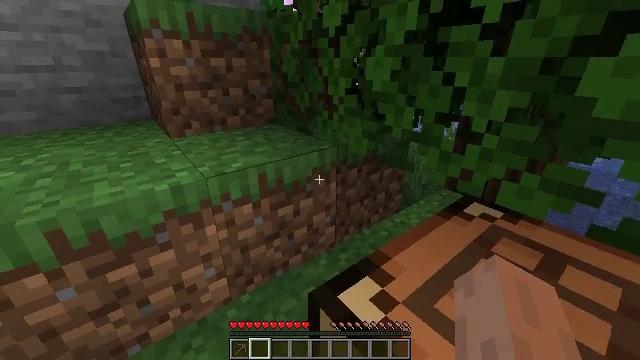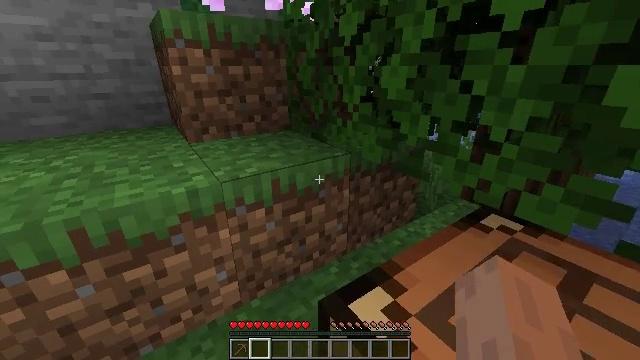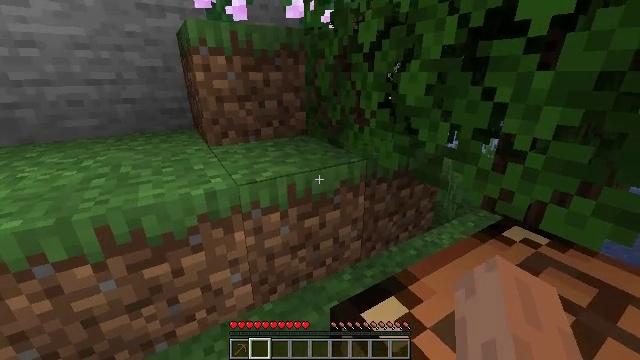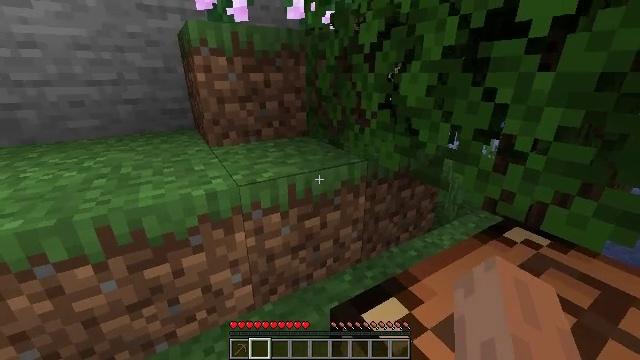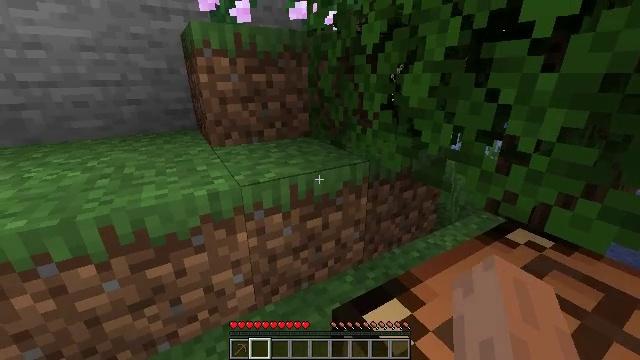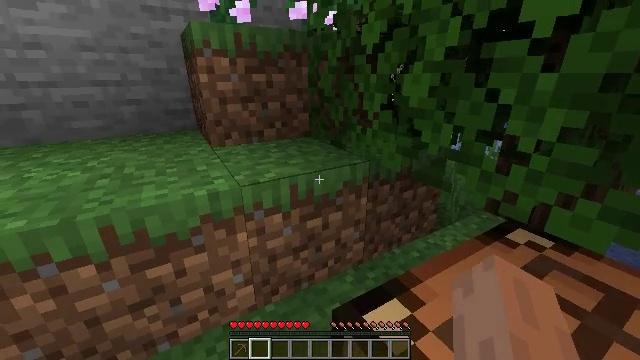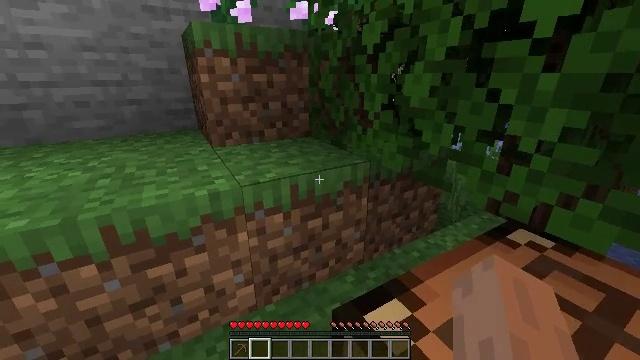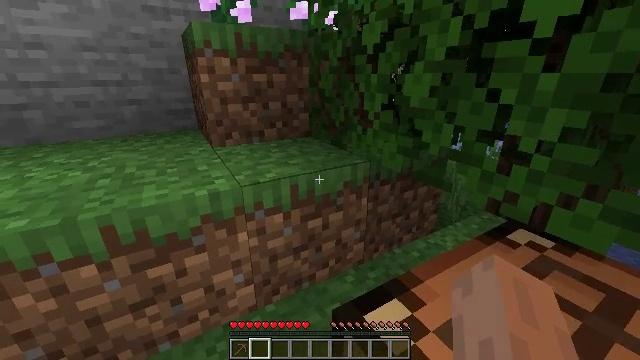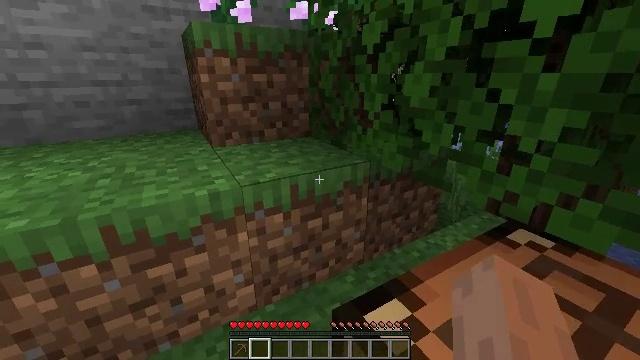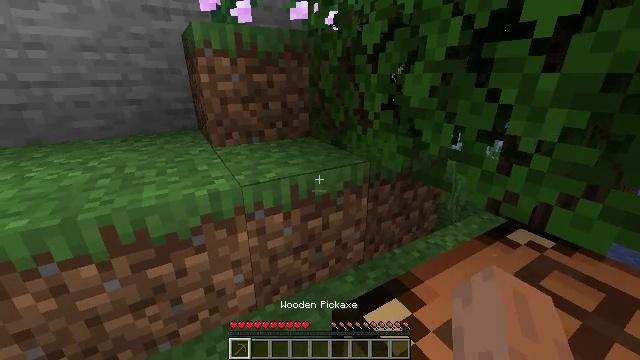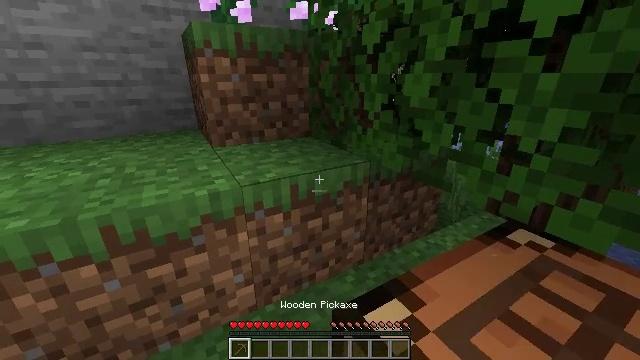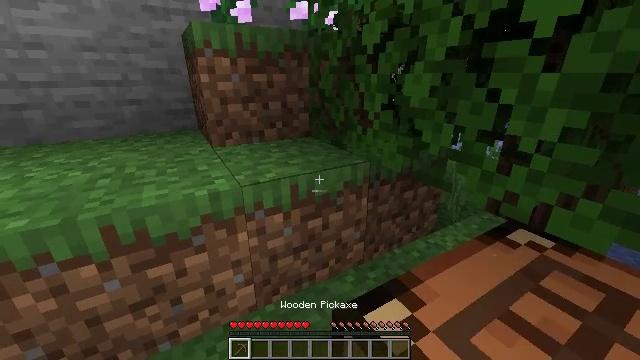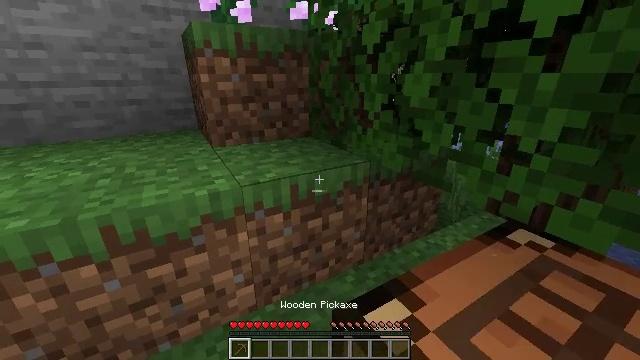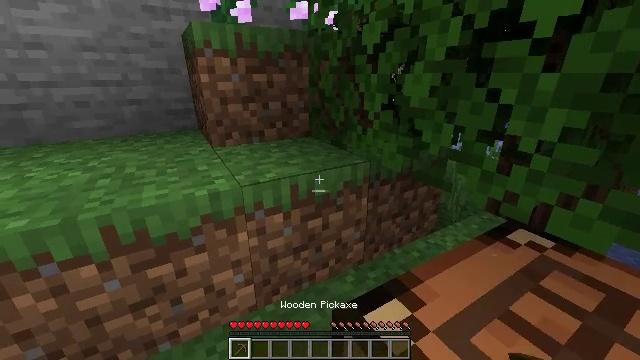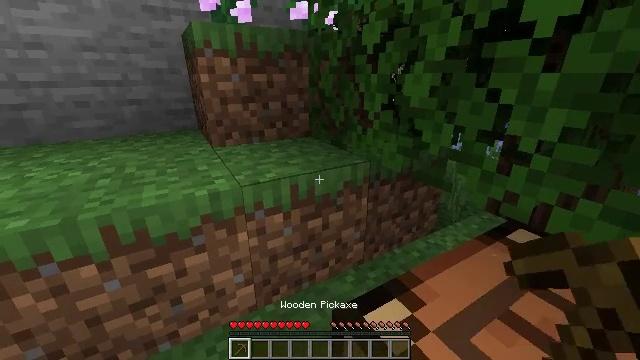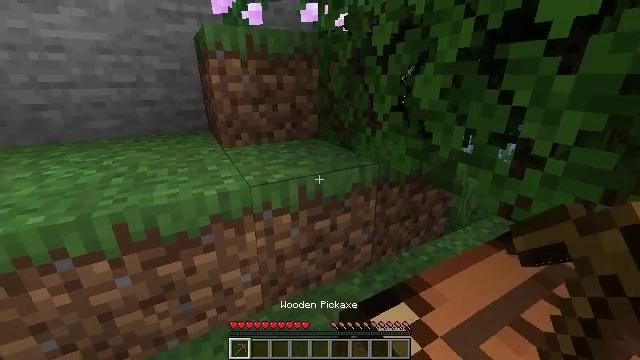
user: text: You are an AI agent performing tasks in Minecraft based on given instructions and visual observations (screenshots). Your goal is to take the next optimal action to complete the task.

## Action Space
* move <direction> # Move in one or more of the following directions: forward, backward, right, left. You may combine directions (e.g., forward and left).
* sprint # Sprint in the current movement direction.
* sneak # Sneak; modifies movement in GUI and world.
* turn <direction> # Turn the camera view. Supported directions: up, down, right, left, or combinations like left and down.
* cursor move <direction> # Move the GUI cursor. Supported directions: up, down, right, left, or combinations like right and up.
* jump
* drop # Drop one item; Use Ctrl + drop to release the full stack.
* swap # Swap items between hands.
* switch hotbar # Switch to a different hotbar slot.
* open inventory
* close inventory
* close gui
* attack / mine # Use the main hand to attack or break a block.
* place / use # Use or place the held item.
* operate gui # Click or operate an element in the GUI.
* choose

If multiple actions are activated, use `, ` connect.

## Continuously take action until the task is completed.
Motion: motion action
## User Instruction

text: Gather the peony by left-clicking.
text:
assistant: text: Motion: turn left and up
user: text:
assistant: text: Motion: turn left and up
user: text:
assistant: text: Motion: no_op
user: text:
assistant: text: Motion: no_op
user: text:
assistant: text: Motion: no_op
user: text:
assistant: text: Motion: no_op
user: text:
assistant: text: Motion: no_op
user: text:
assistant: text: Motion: no_op
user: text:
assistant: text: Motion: no_op
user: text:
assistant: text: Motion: no_op
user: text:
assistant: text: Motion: no_op
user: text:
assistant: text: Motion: no_op
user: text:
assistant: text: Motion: no_op
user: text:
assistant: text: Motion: no_op
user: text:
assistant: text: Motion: turn left
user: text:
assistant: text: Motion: turn left
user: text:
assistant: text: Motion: turn left and up
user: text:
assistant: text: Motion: turn left and up, close inventory
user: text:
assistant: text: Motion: close inventory
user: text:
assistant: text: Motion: close inventory
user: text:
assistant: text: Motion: cursor move left, close inventory
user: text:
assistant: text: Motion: cursor move left, close inventory
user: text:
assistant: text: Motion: cursor move left and up, close inventory
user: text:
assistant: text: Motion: cursor move left and up, close inventory
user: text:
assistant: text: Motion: cursor move left, jump, close inventory
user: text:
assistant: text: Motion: jump, close inventory
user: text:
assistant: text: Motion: jump, close inventory
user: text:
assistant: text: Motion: jump, close inventory
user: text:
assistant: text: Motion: close inventory
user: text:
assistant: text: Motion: close inventory